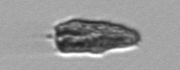
Label: Pseudochattonella_farcimen